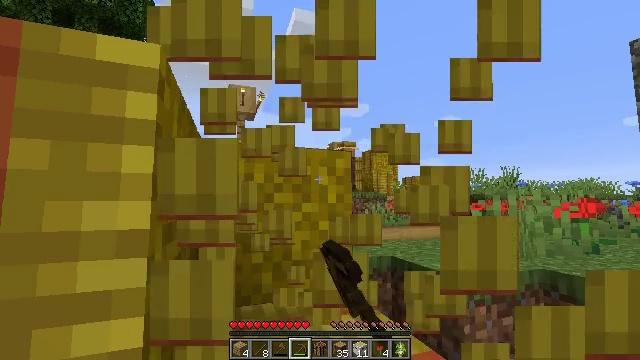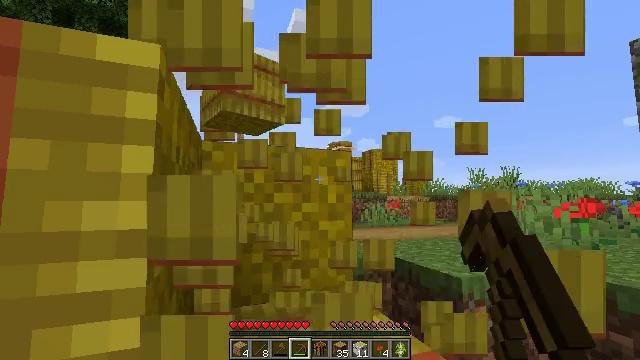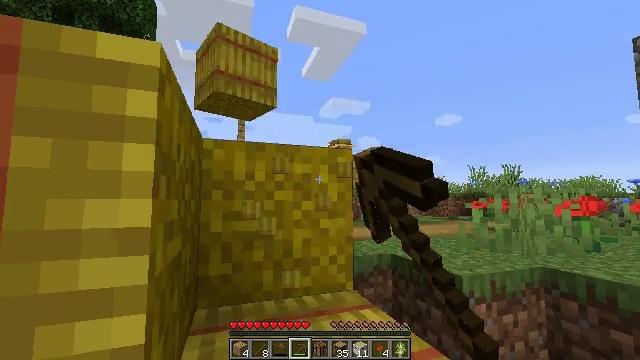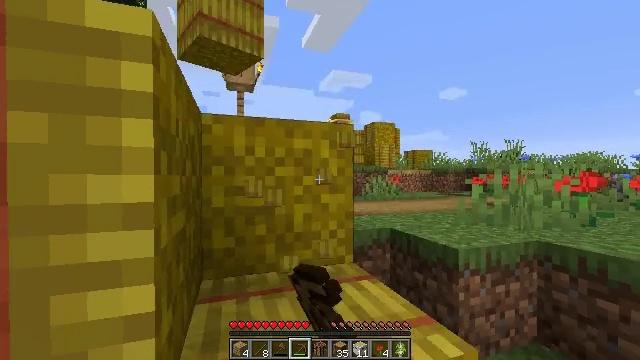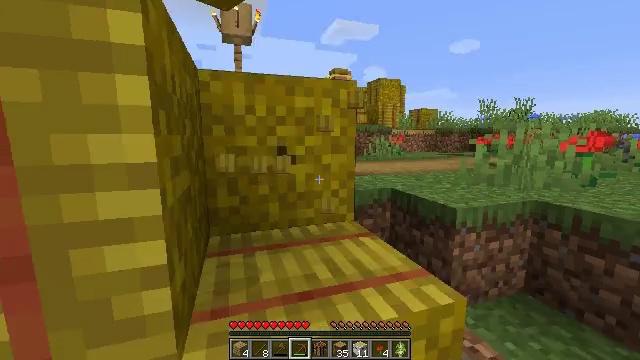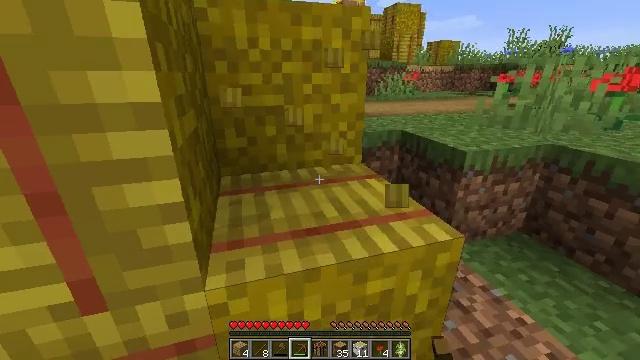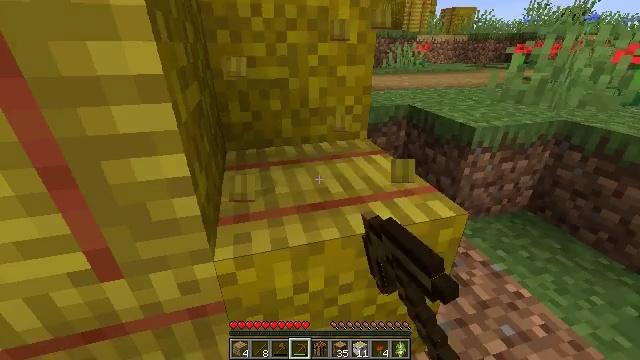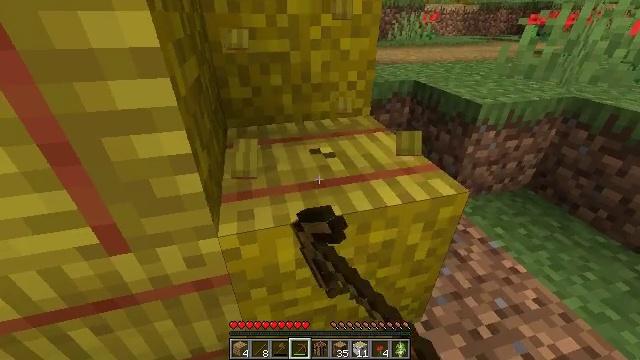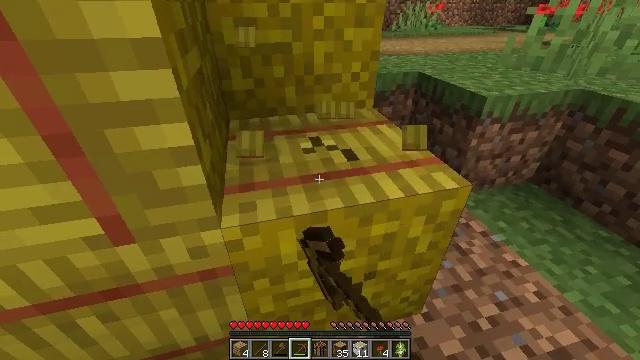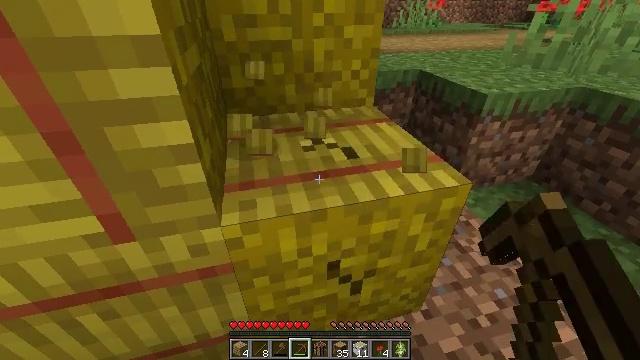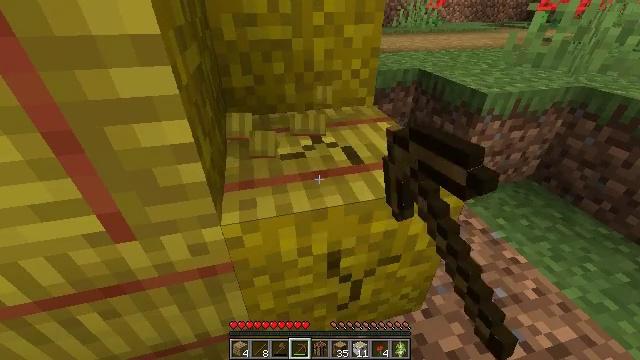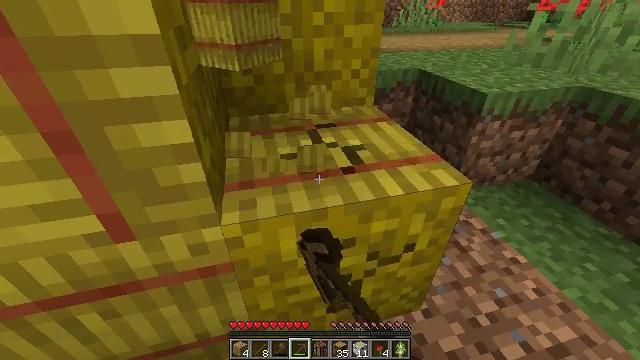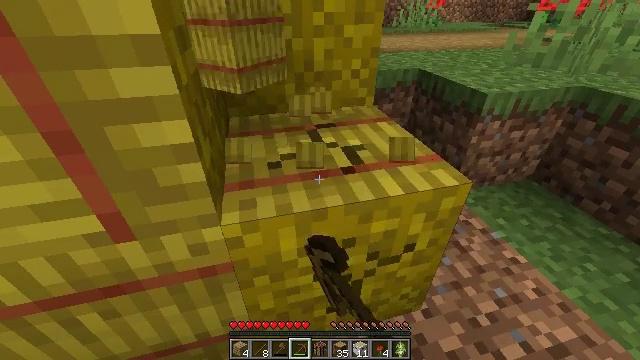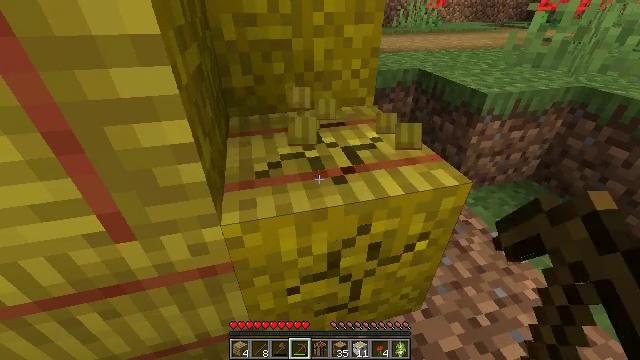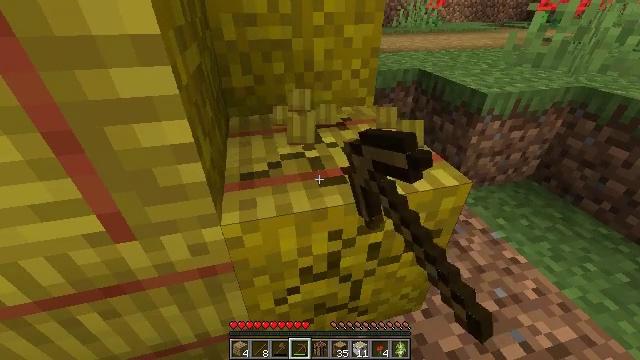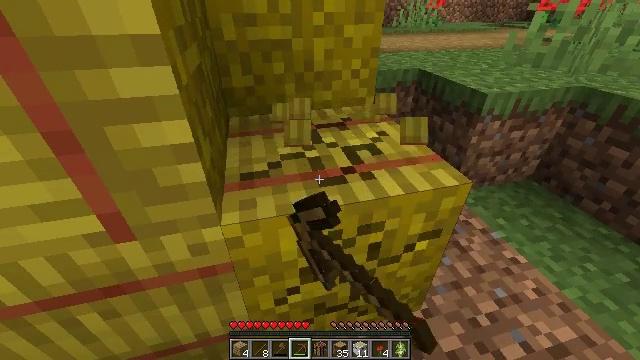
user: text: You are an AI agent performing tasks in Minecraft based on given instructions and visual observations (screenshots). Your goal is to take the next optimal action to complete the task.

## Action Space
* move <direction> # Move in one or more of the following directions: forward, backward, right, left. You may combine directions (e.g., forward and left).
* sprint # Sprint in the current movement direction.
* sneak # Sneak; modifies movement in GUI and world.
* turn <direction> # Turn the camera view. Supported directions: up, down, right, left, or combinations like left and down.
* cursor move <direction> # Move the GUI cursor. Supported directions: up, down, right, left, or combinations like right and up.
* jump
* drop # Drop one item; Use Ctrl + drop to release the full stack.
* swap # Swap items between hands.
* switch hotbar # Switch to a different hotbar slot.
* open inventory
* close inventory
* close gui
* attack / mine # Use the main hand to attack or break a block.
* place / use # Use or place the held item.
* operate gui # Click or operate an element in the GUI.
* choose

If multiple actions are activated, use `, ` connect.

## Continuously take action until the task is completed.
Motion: motion action
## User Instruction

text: Mine a hay block from the field.
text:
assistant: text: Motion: attack / mine
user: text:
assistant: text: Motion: attack / mine
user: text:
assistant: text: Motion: turn down, attack / mine
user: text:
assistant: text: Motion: turn down, attack / mine
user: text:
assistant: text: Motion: turn left and down, attack / mine
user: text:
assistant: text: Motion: turn left and down, attack / mine
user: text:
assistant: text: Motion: turn down, attack / mine
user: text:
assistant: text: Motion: turn down, attack / mine
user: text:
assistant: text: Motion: attack / mine
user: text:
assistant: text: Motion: attack / mine
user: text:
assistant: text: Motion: attack / mine
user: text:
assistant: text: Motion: attack / mine
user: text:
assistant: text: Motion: attack / mine
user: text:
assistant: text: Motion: attack / mine
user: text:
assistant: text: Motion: attack / mine
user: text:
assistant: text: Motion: attack / mine
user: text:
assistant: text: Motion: attack / mine
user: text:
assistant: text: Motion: attack / mine
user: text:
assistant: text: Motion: attack / mine
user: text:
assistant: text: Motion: attack / mine
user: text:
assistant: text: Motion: attack / mine
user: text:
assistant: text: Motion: attack / mine
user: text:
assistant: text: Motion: attack / mine
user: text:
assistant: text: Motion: attack / mine
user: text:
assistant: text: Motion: attack / mine
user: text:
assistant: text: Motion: attack / mine
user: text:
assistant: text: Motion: turn up, attack / mine
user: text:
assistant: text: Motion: turn up, attack / mine
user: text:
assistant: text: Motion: turn up, attack / mine
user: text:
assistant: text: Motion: turn up, attack / mine